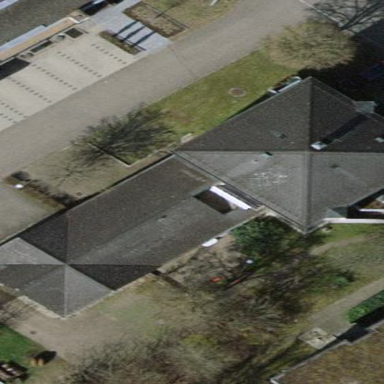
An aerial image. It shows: Building with gabled roof.